Question: The following spreadsheet shows the exercise submission status for 4 students. There are 4 exercises (1-4), but only 2 of them are homework (and thus graded) - they have a prefix 'H' in their name. A correct submission is marked "complete".
I'm trying to count, for each student, how many "complete" submissions he has, which are also homework. The right-most column is my desired result.
I tried all kinds of countifs, but couldn't get it. I have an ugly solution which uses SUMPRODUCT, but that requires substituting all the "complete" with 1's (which I'd rather not) + some more. I prefer a Google Sheets solution, but excel would work as well...
Have a heart and help out a teacher :-)

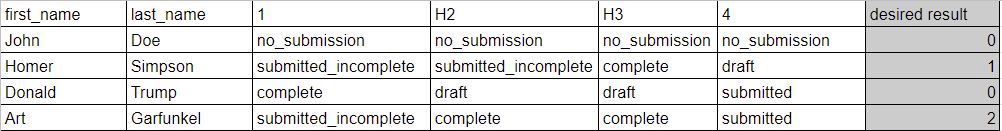
Answer: I suggest using mmult, which is a standard way of getting row totals from a matrix. As you mention, the first step is to convert each cell containing "complete" into a 1, then check the headers for presence of letter H.
'''
=ArrayFormula(mmult((A2:D6="complete")*(isnumber(SEARCH("h",A1:D1))),transpose(column(A2:D6))^0))
'''
<URL>
I have tested this in Google Sheets, but it should work in Excel as well.
(1) The easiest way to make the range accommodate changes is to put some upper limit on number of columns and make the references full-column, e.g.
'''
=ArrayFormula(if(A2:A="","",mmult((A2:M="complete")*(isnumber(SEARCH("h",A1:M1))),transpose(column(A2:M))^0)))
'''
You might want to move the total off onto another sheet:
'''
=ArrayFormula(if(Sheet7!A2:A="","",mmult((Sheet7!A2:Z="complete")*(isnumber(SEARCH("h",Sheet7!A1:Z1))),transpose(column(Sheet7!A2:Z))^0)))
'''
(2) To get the values as percentages, you can use countif:
'''
=ArrayFormula(if(Sheet7!A2:A="","",mmult((Sheet7!A2:Z="complete")*(isnumber(SEARCH("h",Sheet7!A1:Z1))),transpose(column(Sheet7!A2:Z))^0)/countif(Sheet7!A1:Z1,"*h*")))
'''
and format column as percent.
To check for presence of H in headers but ignore h, use Find instead of Search, and regexmatch instead of countif:
'''
=ArrayFormula(if(Sheet7!A2:A="","",mmult((Sheet7!A2:Z="complete")*(isnumber(find("H",Sheet7!A1:Z1))),transpose(column(Sheet7!A2:Z))^0)/sum(--regexmatch(""&Sheet7!A1:Z1,"H"))))
'''
If you only want to include headers _starting_with H, change "H" in the regexmatch to "^H" as in @player0's answer.